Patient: sex M, age 42
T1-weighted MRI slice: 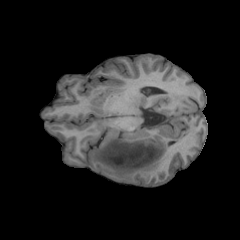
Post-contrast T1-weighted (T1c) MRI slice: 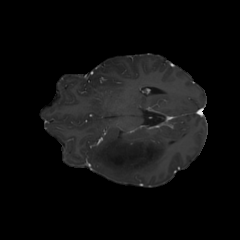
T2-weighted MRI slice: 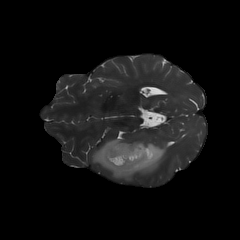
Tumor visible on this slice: yes
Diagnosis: Astrocytoma, IDH-mutant
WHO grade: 2